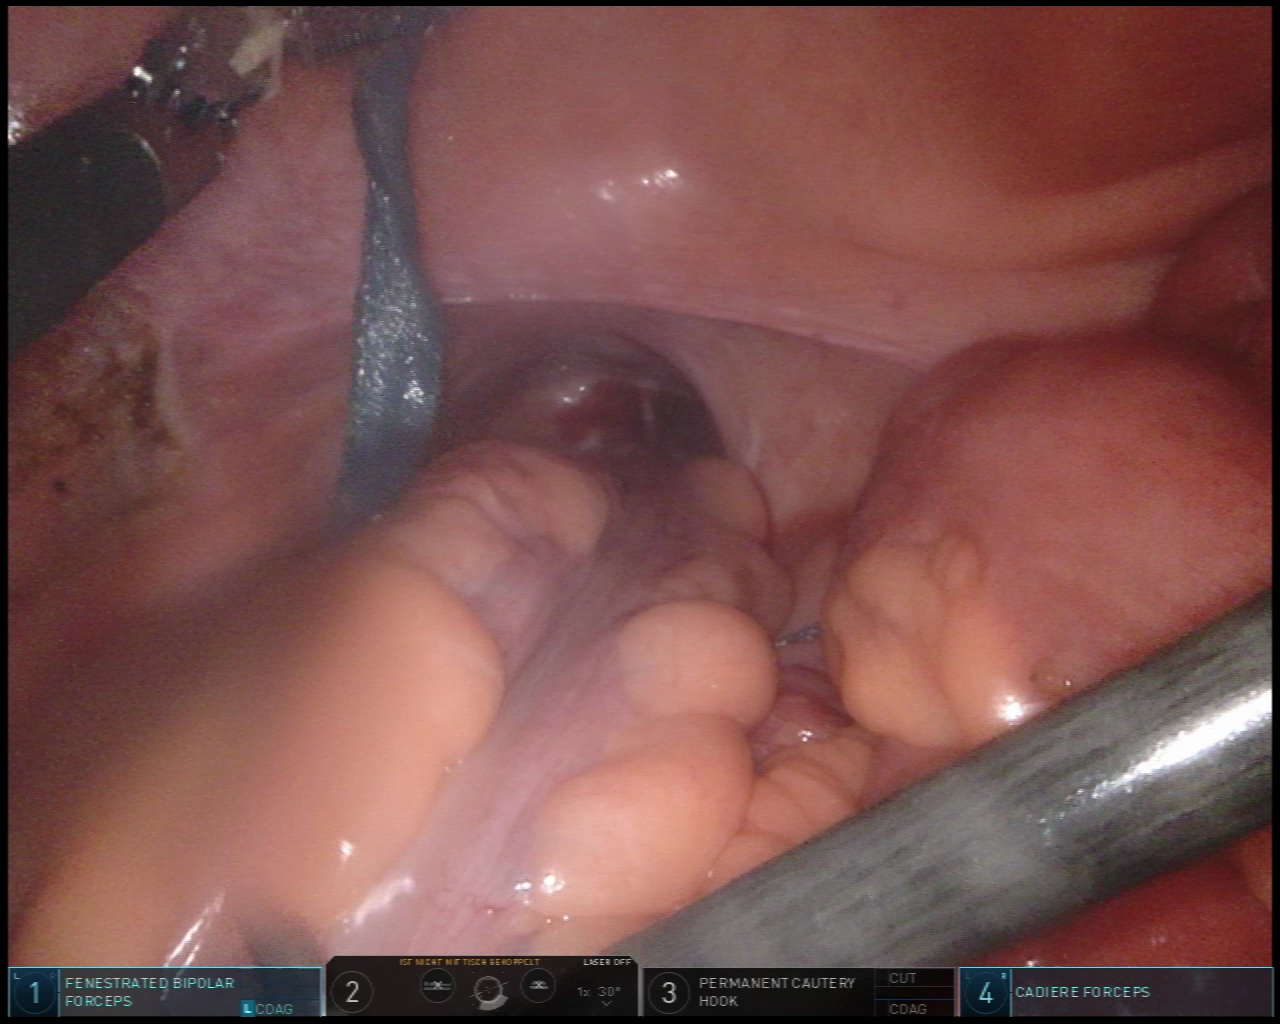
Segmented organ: colon
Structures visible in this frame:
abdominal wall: yes
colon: yes
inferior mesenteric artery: no
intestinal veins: no
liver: no
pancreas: no
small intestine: yes
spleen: no
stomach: no
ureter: no
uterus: no
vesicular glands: no